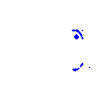
Particle: kaon